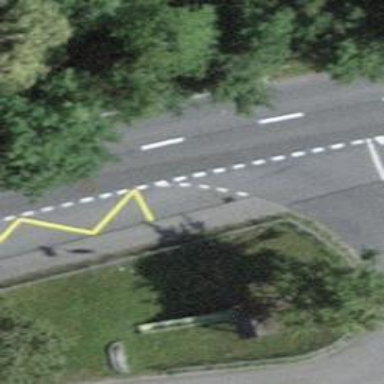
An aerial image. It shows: Bus stop with platform for public transport.